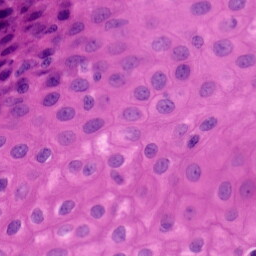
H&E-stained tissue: Tonsil